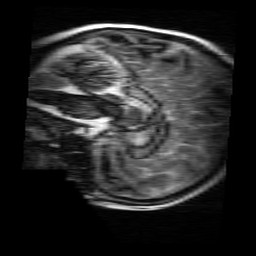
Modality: MP2RAGE
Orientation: sagittal
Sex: male
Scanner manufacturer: siemens
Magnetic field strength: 3 T
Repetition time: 5 s
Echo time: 0.00355 s